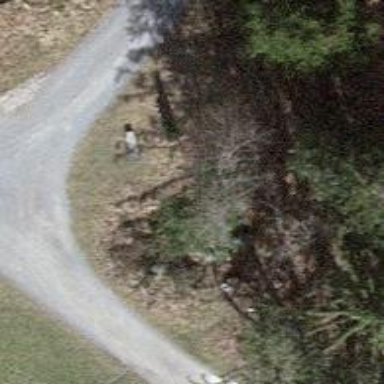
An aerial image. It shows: Brown bench.